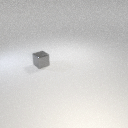
small gray metal cube